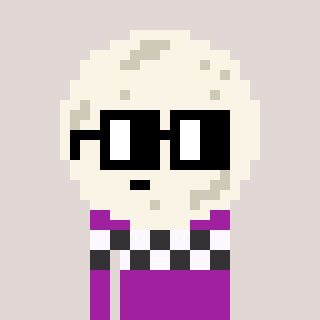
a pixel art character with square black glasses, a moon-shaped head and a magenta-colored body on a warm background